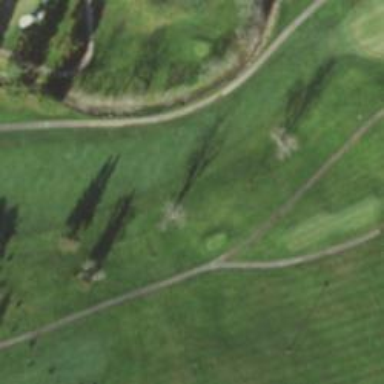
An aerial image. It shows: View of golf hole.